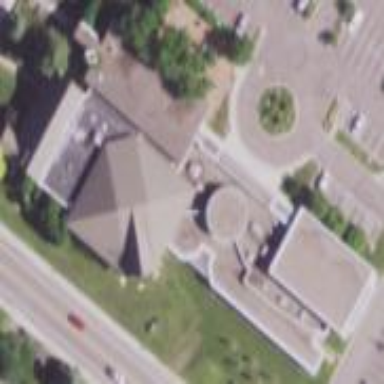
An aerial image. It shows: Building that serves as place of worship.